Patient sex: M
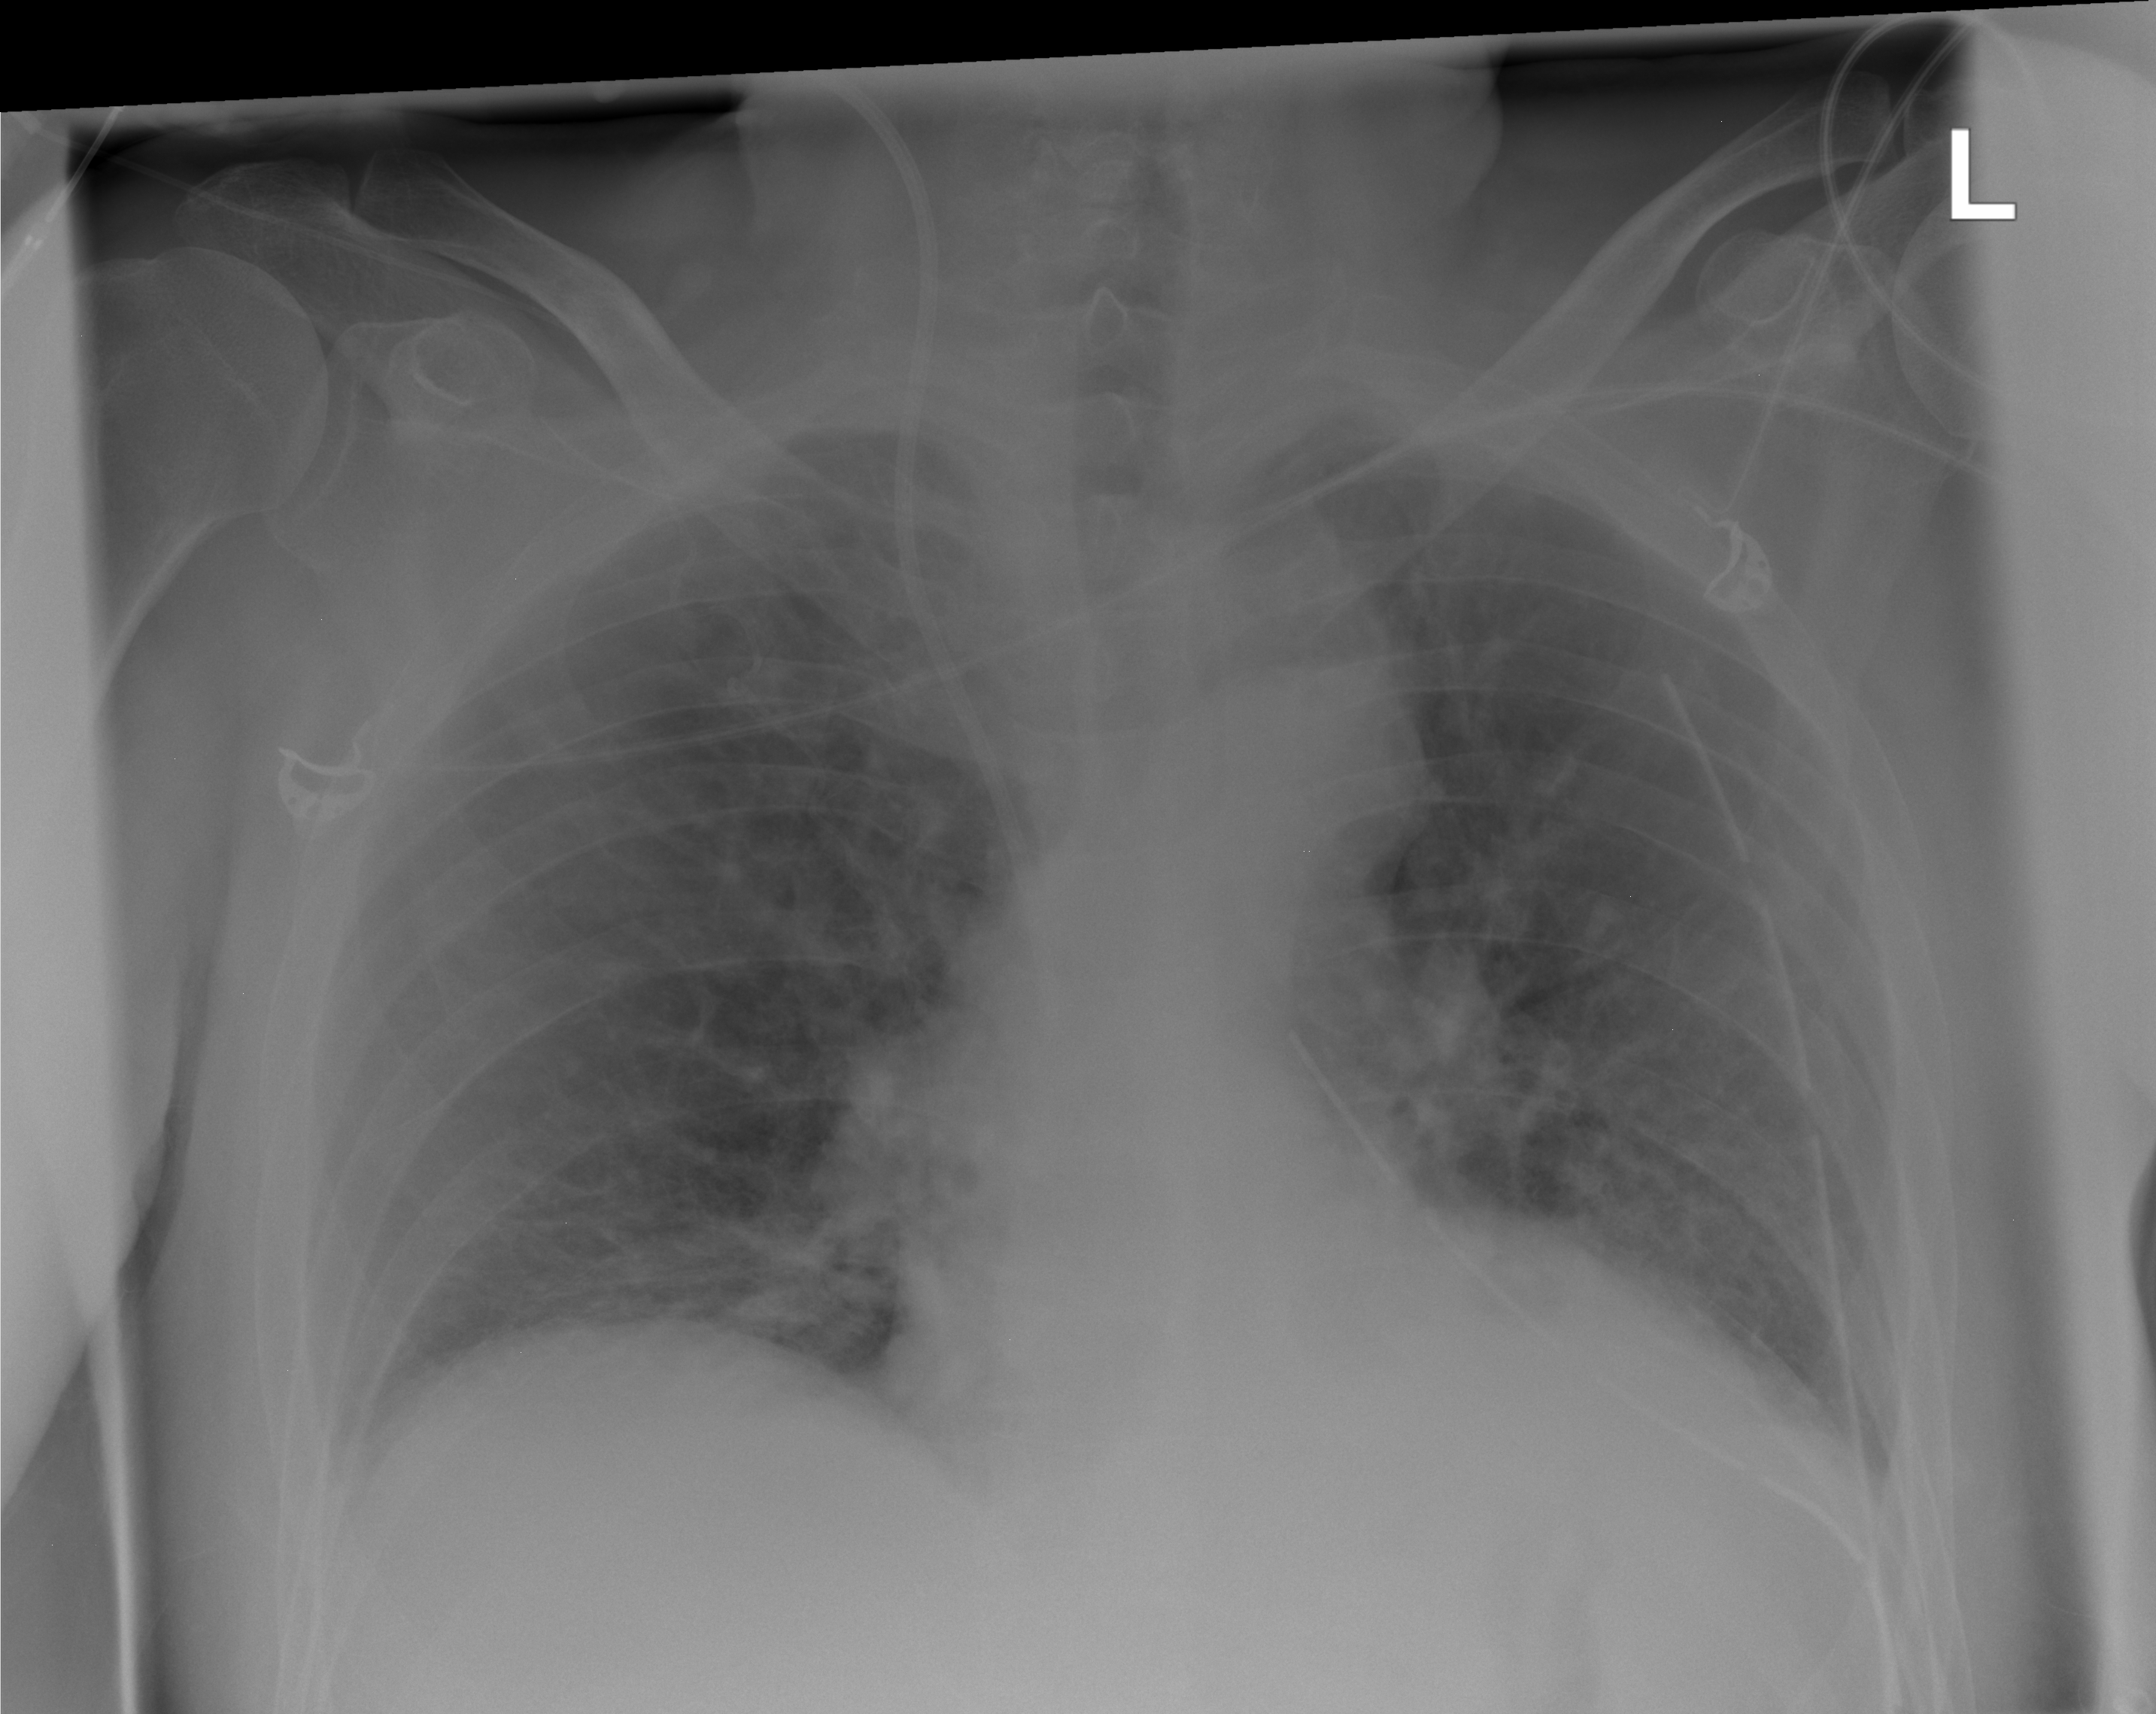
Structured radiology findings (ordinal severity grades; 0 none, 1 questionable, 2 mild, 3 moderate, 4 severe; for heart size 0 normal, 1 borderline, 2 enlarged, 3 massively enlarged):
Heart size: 0
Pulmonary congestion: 2
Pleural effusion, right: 0
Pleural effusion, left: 0
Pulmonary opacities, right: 0
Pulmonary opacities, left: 0
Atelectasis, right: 2
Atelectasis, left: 0